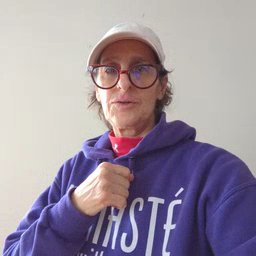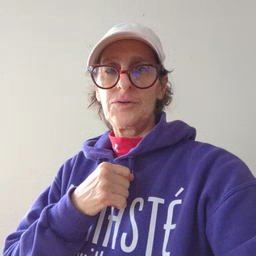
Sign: underwear